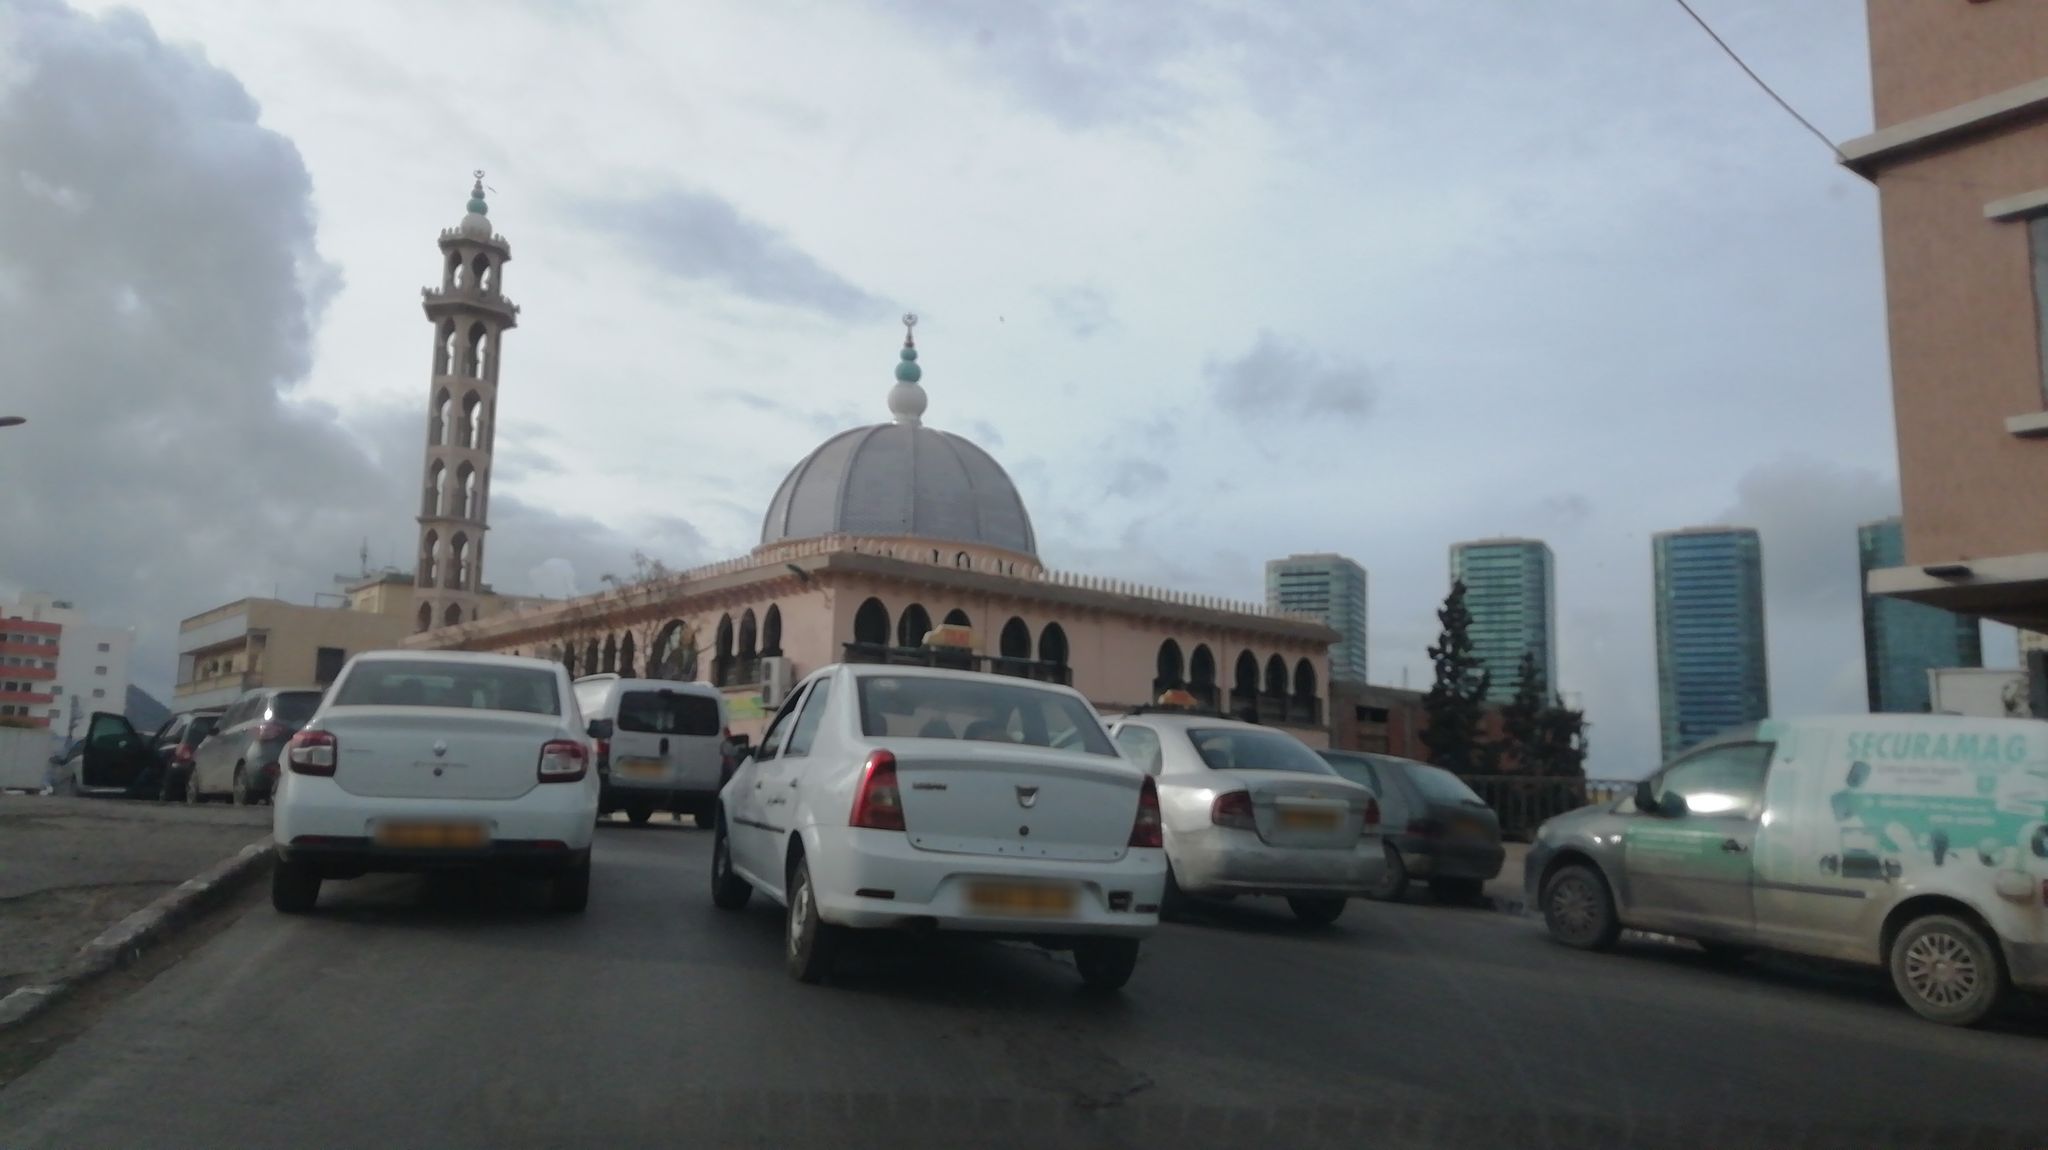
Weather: cloudy
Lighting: day
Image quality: good
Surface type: driving surface
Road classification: secondary, secondary_link
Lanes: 2.0
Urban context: urban centre
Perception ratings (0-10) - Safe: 5.1, Lively: 3.13, Beautiful: 2.05, Boring: 2.77, Depressing: 4.87, Wealthy: 7.35